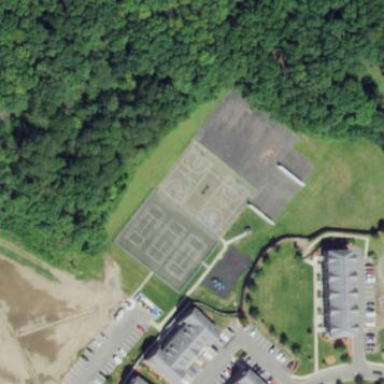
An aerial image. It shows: Basketball court in the leisure land pitch.